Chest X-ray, PA view. Patient: 54 years old, sex M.
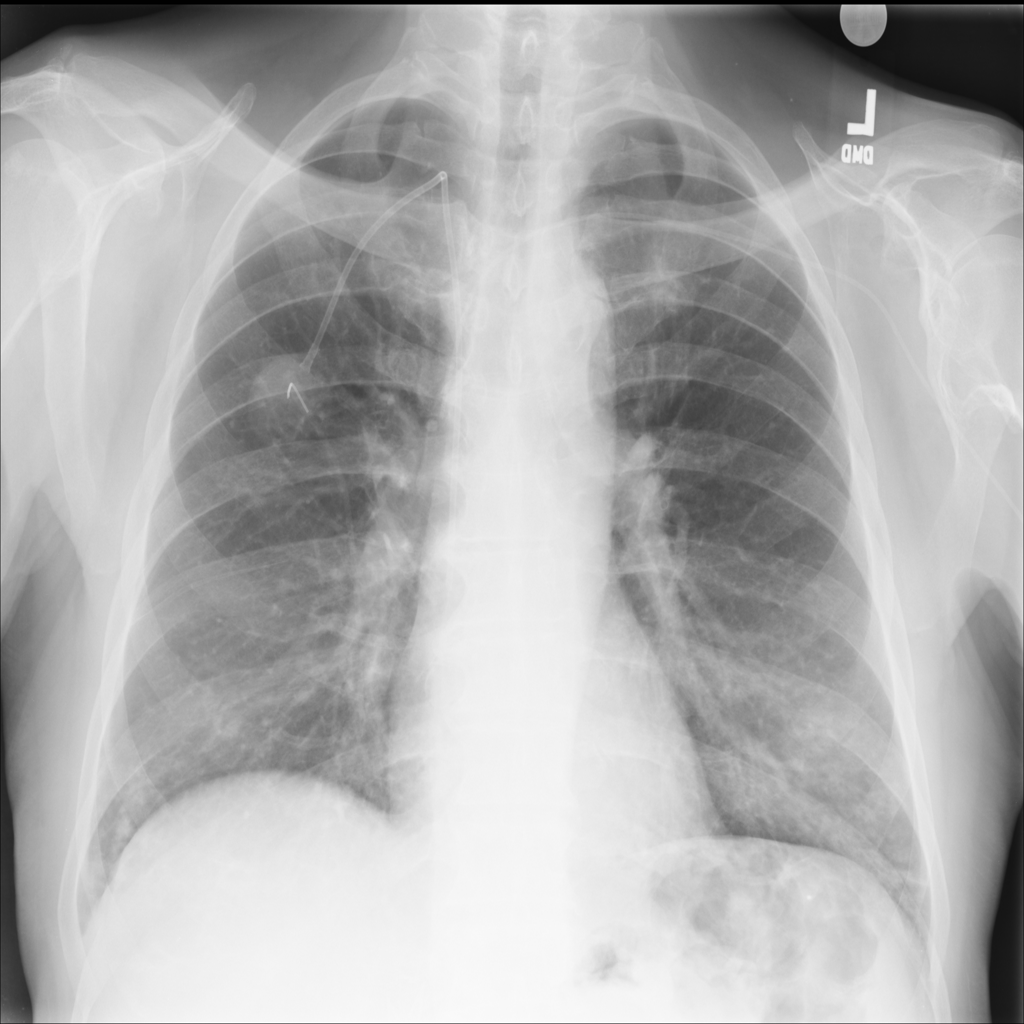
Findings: Infiltration, Mass